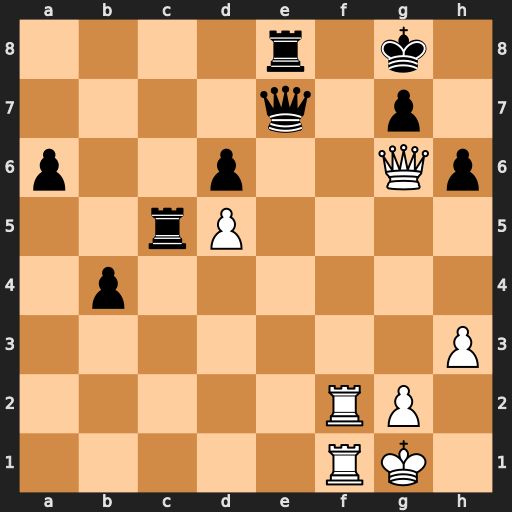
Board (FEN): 4r1k1/4q1p1/p2p2Qp/2rP4/1p6/7P/5RP1/5RK1
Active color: w
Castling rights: -
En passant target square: -
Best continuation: Rf7 Qe3+ Kh1